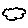
Label: cloud